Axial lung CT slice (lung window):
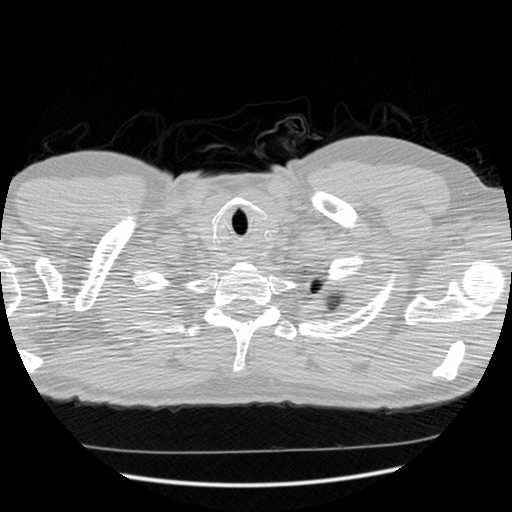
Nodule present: no